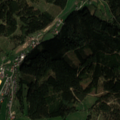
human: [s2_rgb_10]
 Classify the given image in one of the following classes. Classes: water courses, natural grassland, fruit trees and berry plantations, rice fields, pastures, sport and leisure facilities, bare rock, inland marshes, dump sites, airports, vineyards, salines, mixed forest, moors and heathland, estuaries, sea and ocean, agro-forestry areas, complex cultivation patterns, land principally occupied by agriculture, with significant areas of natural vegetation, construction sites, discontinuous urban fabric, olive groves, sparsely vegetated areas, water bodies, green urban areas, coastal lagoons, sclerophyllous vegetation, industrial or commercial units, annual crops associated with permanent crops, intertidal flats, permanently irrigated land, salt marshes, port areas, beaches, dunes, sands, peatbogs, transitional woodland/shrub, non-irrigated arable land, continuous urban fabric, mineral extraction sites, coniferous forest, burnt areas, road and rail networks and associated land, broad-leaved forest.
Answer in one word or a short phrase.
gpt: discontinuous urban fabric, pastures, complex cultivation patterns, coniferous forest